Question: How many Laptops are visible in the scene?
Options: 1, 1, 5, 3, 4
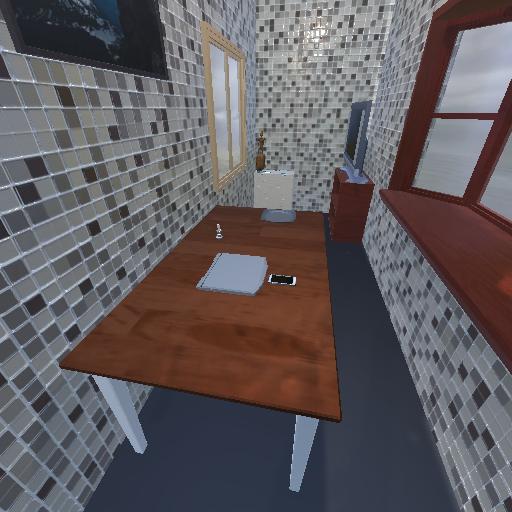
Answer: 1